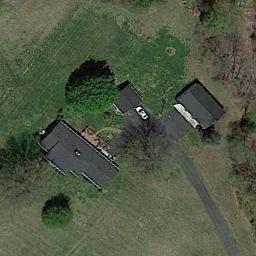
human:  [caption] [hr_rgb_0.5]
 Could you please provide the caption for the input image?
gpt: The sparse residential is on the grass next to some trees and a road .

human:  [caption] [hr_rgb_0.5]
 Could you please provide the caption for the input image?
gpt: There are three buildings of different sizes in the sparse residential .

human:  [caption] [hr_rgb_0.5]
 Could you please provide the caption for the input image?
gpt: In sparse residential areas there are several houses of different sizes and several green trees surrounded by grass .

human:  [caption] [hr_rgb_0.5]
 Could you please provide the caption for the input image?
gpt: Two paths lead to a small black house .

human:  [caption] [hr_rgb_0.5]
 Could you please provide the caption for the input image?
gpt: A sparse residential area with two black buildings on the green meadow .